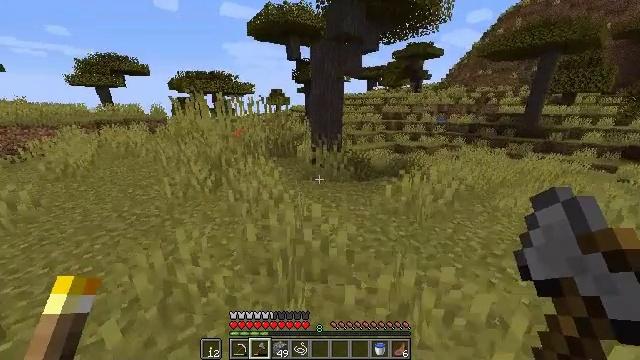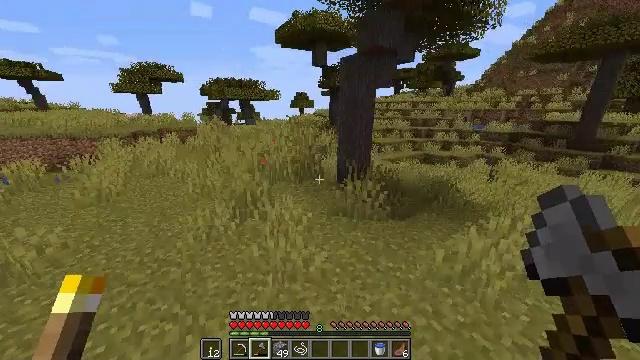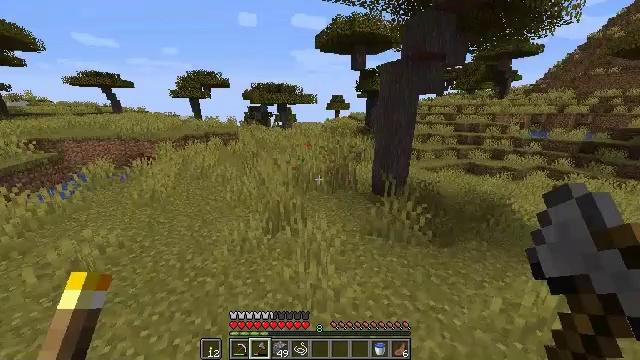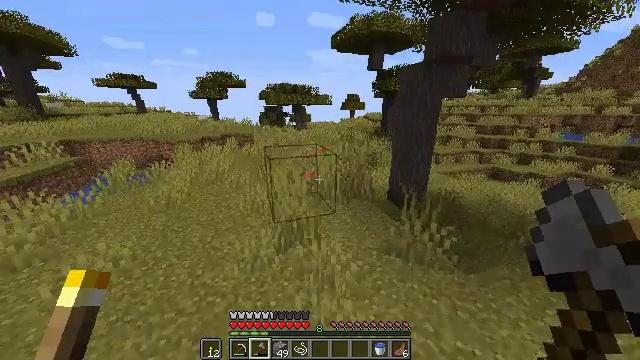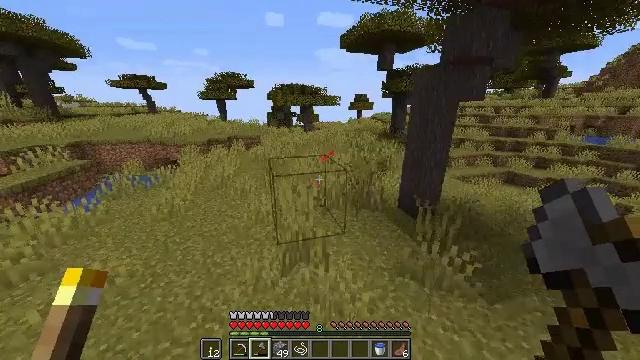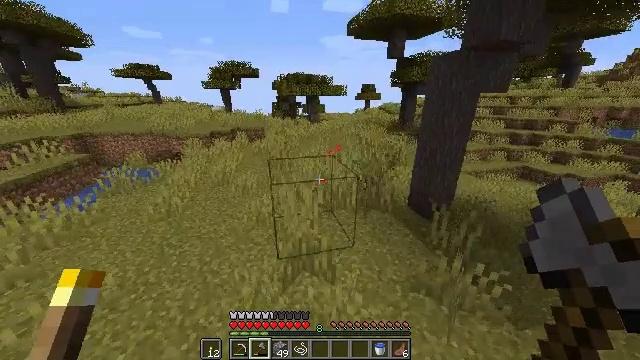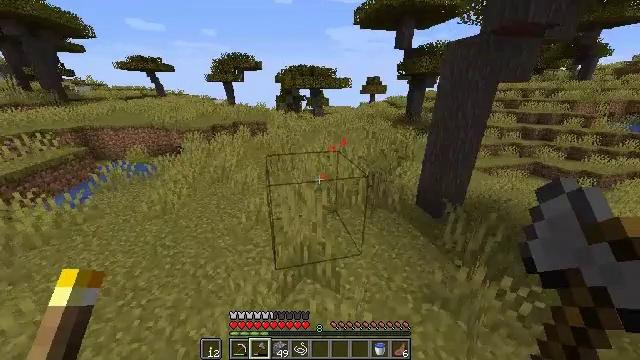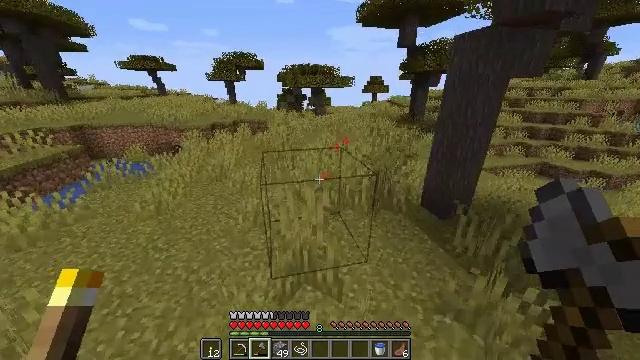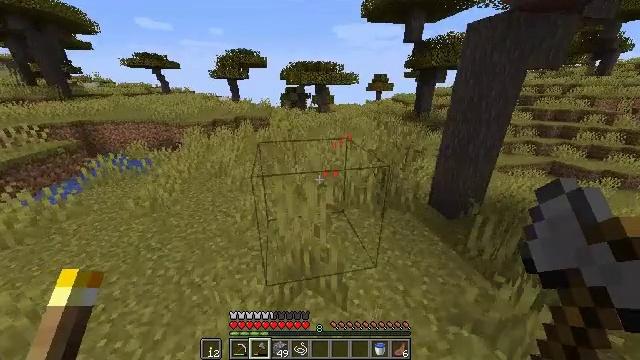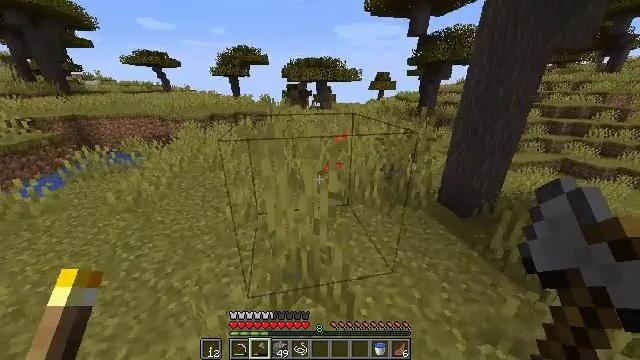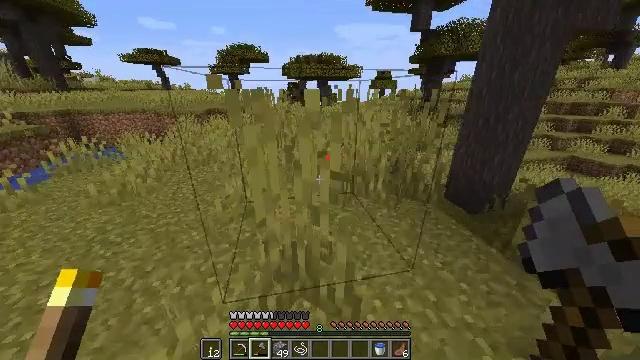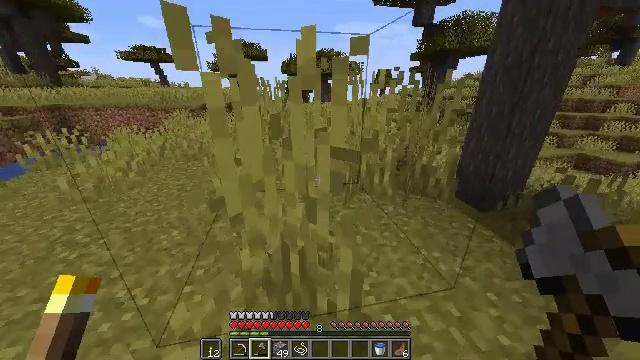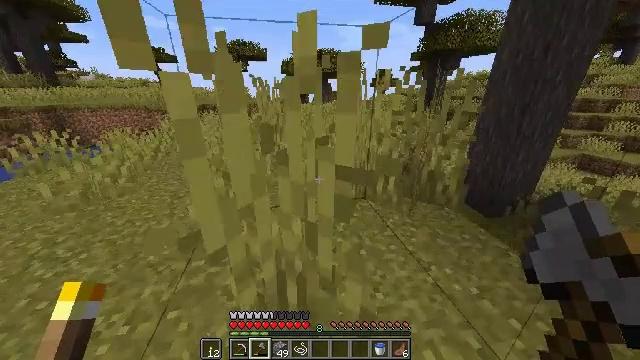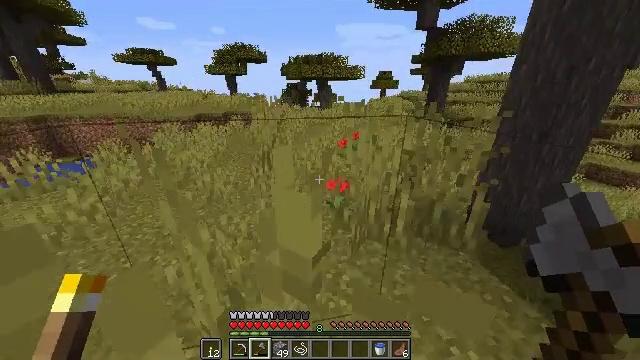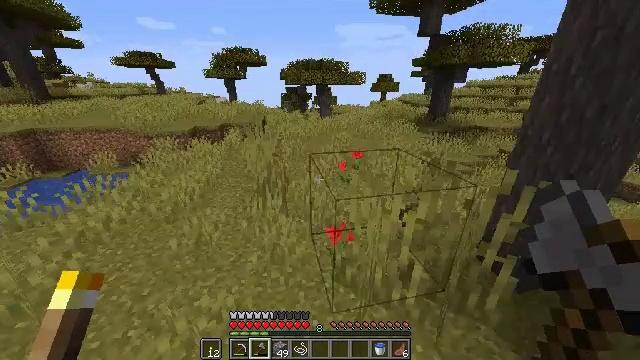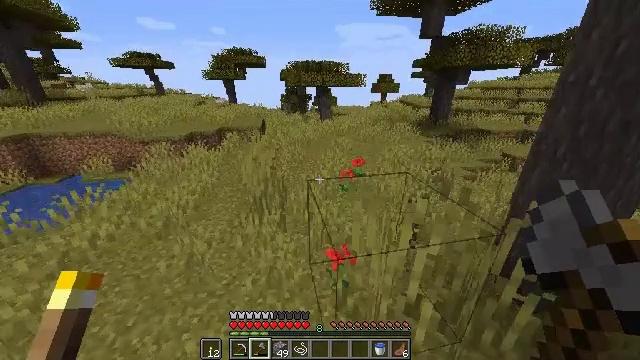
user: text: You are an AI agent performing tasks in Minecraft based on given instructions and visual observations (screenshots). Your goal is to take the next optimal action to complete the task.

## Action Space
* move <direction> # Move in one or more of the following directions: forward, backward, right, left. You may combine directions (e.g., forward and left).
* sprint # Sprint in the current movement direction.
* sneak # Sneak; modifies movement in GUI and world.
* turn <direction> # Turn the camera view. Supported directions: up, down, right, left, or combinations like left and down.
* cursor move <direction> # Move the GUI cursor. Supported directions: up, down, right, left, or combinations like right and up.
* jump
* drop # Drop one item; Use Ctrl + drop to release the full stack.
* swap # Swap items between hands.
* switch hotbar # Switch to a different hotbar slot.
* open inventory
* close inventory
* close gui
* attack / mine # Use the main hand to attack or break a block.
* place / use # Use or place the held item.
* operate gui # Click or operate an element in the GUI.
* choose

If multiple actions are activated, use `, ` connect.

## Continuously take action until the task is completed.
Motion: motion action
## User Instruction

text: Gather some orange carpet for reuse.
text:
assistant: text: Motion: move forward and move left, sprint, turn left, attack / mine, jump
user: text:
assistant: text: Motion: move forward and move left, sprint, turn left, attack / mine, jump
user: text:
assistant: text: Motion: move forward, sprint, turn left, attack / mine, jump
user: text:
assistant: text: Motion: move forward, sprint, turn left, attack / mine, jump
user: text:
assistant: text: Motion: move forward, sprint, turn left and down, attack / mine, jump
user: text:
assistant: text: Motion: move forward, sprint, turn left and down, attack / mine, jump
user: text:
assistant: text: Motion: move forward, sprint, attack / mine, jump
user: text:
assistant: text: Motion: move forward, sprint, attack / mine, jump
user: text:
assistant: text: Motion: move forward, sprint, attack / mine, jump
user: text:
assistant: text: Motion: move forward, sprint, attack / mine, jump
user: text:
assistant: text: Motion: move forward, sprint, attack / mine, jump
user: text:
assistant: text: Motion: move forward, sprint, attack / mine, jump
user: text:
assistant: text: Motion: move forward, sprint, attack / mine, jump
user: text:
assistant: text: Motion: move forward, sprint, attack / mine, jump
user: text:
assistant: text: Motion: move forward, sprint, attack / mine, jump
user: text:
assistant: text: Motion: move forward, sprint, attack / mine, jump
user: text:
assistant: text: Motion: move forward, sprint, attack / mine, jump
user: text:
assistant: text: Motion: move forward, sprint, attack / mine, jump
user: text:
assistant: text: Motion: move forward, sprint, attack / mine, jump
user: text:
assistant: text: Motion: move forward, sprint, attack / mine, jump
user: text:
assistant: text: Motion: move forward, sprint, attack / mine, jump
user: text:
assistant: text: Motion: move forward, sprint, attack / mine, jump
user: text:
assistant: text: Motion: move forward, sprint, turn left, attack / mine, jump
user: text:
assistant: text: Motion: move forward, sprint, turn left, attack / mine, jump
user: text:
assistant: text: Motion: move forward and move right, sprint, turn left, attack / mine, jump
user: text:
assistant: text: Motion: move forward and move right, sprint, turn left, attack / mine, jump
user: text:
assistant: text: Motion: move forward and move right, sprint, attack / mine, jump
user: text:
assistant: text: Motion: move forward and move right, sprint, attack / mine, jump
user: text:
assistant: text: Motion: move forward and move right, sprint, attack / mine, jump
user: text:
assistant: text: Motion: move forward and move right, sprint, attack / mine, jump